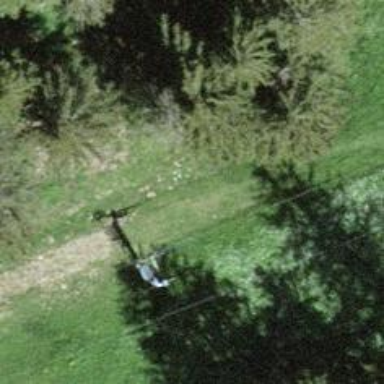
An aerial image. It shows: Pylon used for aerialway.